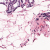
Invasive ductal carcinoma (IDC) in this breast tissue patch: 1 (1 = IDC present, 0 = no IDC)